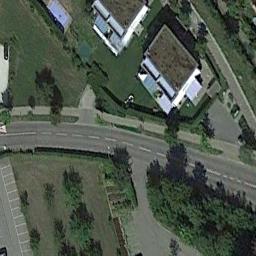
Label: freeway